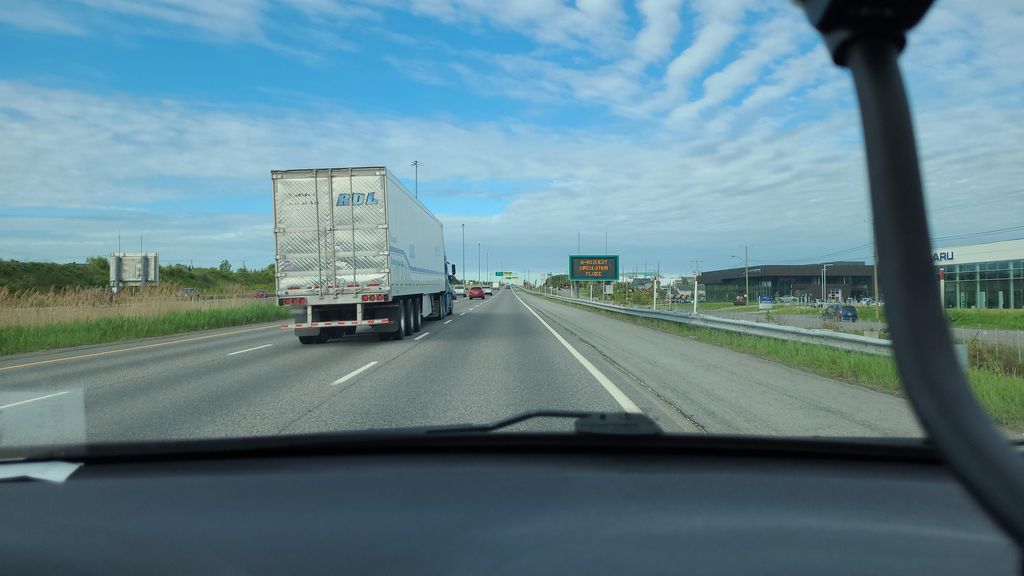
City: quebec_city